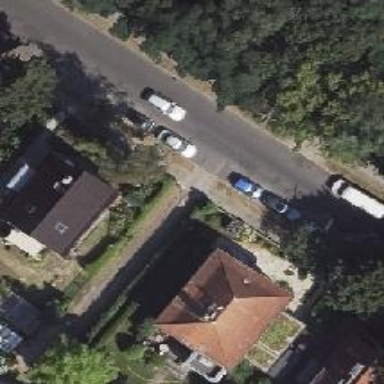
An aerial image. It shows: Residential road with asphalt surface. There are sidewalks on both sides. There is parallel on-street parking available on both sides of the road.